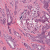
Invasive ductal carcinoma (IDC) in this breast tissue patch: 1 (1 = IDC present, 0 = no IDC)